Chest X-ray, PA view. Patient: 22 years old, sex F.
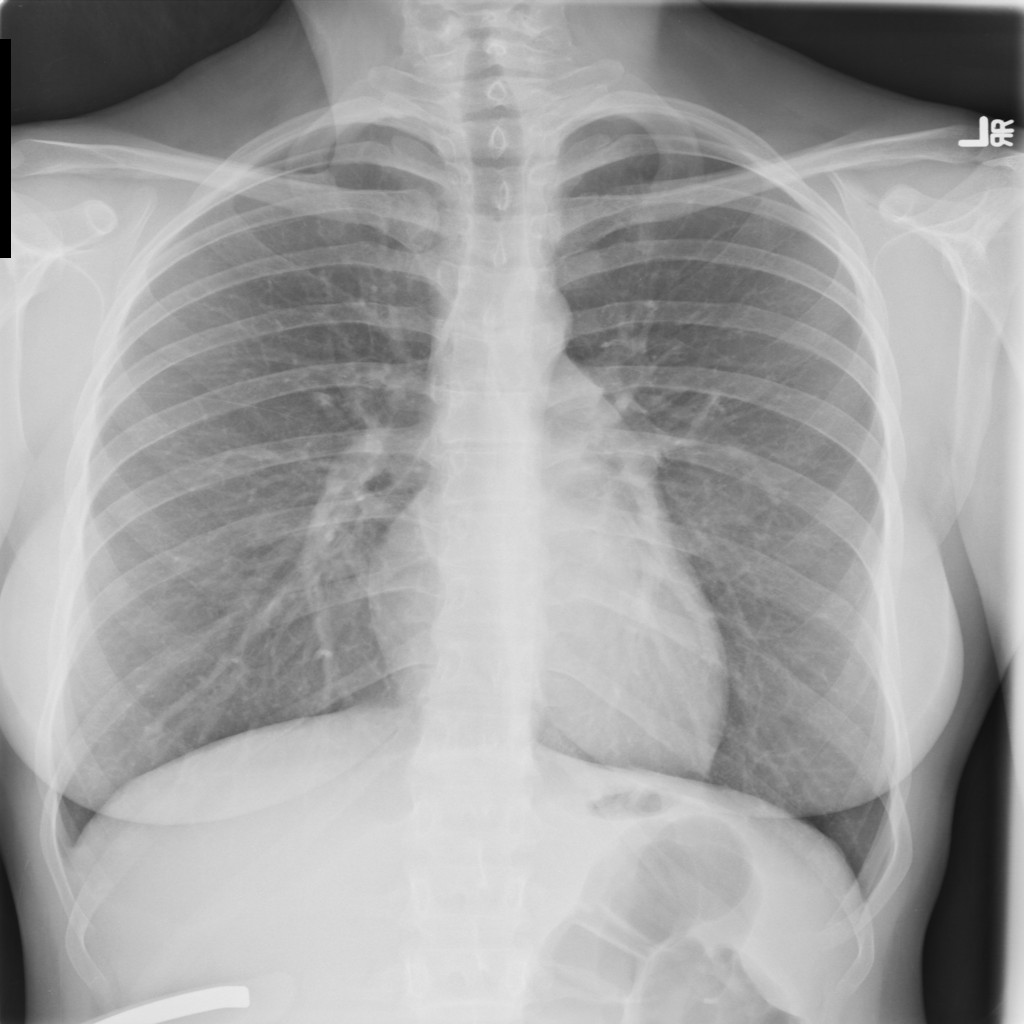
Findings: No Finding